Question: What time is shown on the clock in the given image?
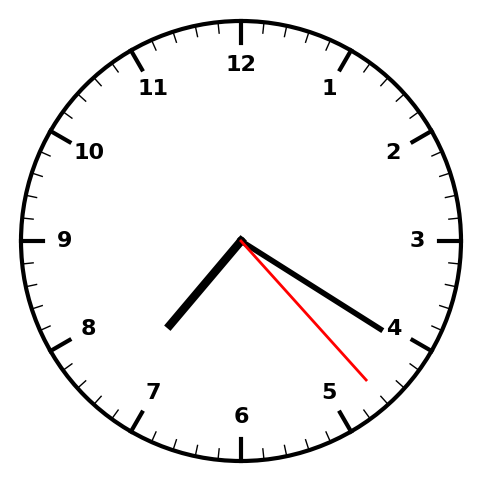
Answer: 07:20:23